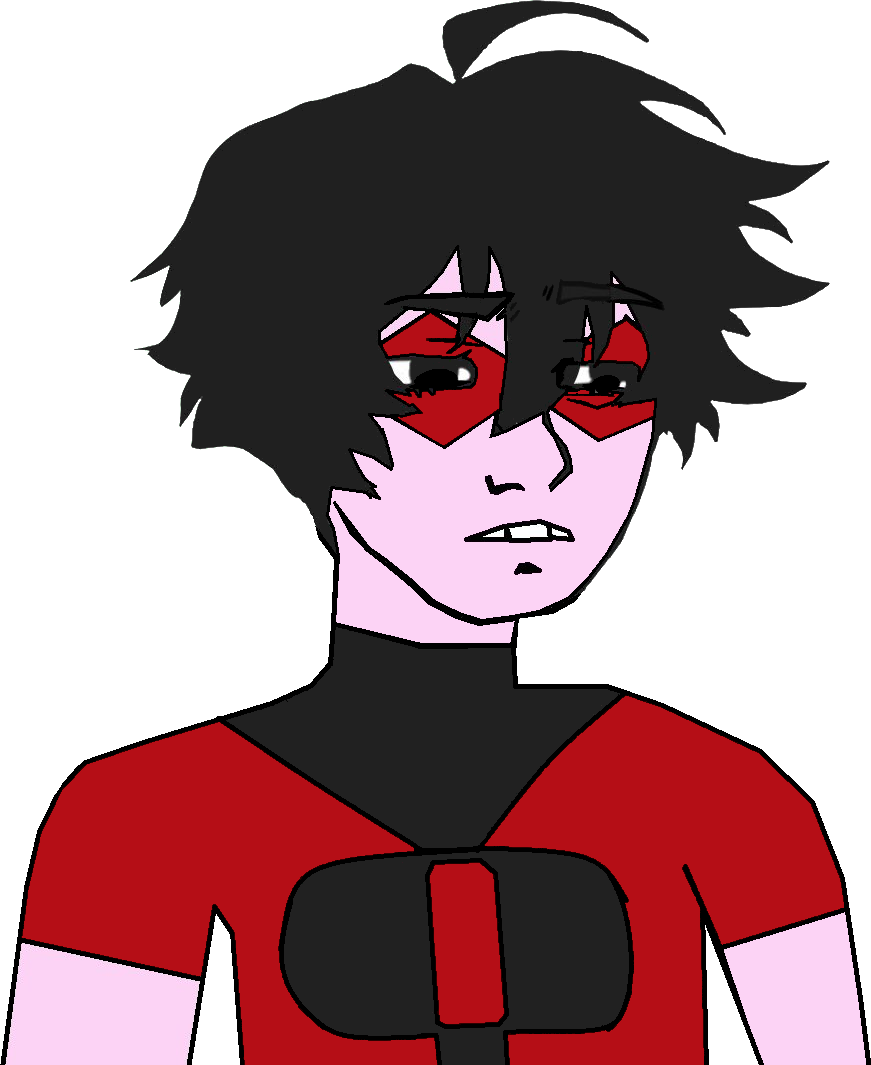
Label: 5_Twinkjak